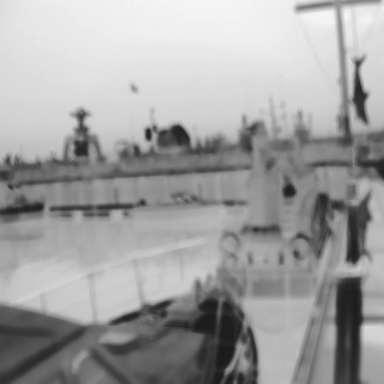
There are two canoes in the infrared image.